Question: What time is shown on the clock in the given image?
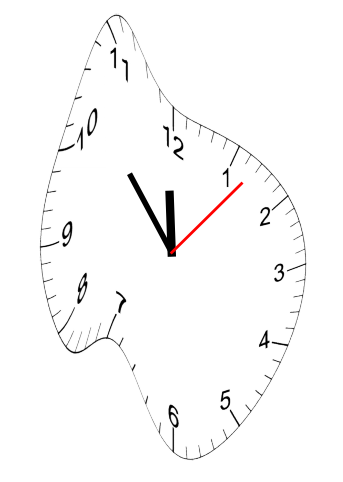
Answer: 11:53:07